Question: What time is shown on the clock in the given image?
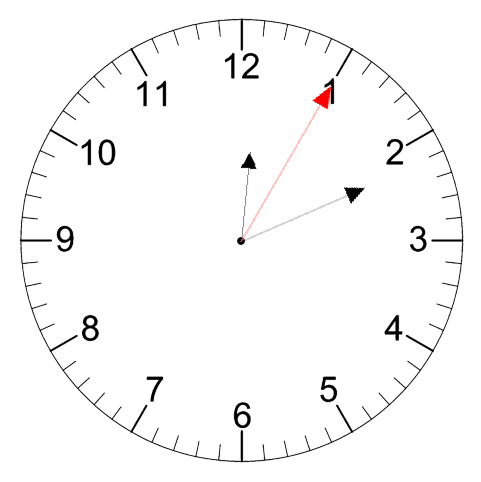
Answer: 12:11:05